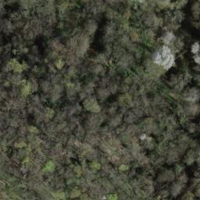
EUNIS habitat code: 41
Species observed at this site:
Asplenium scolopendrium
Lathraea squamaria